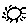
Label: sun